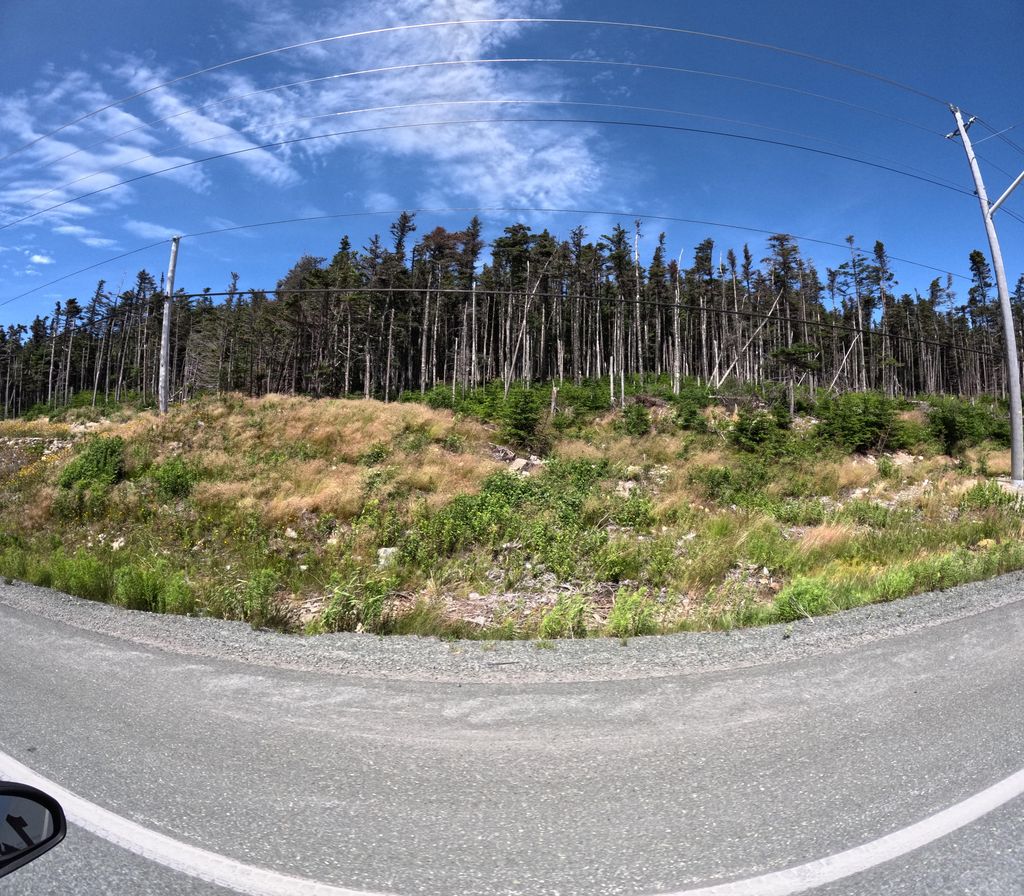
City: st_johns